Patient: sex M, age 31
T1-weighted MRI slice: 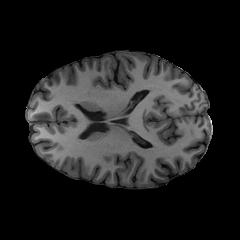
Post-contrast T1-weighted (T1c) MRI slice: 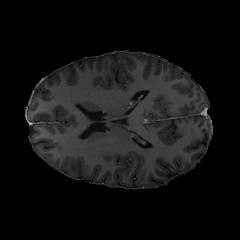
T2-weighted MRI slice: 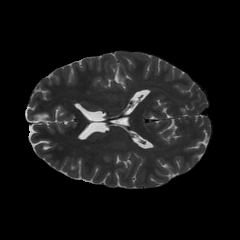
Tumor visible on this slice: no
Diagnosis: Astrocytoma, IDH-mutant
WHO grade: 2